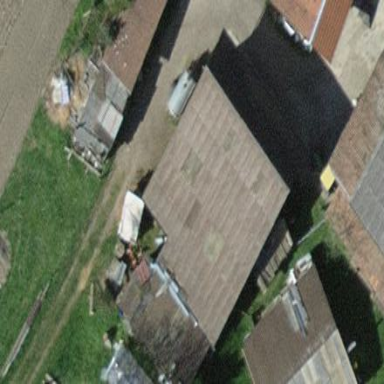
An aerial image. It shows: Shed building.